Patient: sex M, age 64
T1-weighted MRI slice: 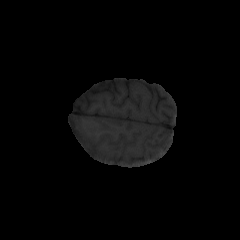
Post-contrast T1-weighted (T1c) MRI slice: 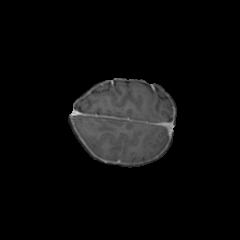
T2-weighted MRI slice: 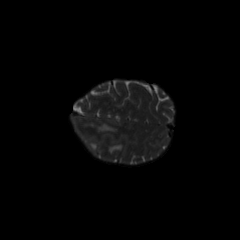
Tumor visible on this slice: yes
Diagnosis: Astrocytoma, IDH-mutant
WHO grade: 3